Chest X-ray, AP view. Patient: 46 years old, sex M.
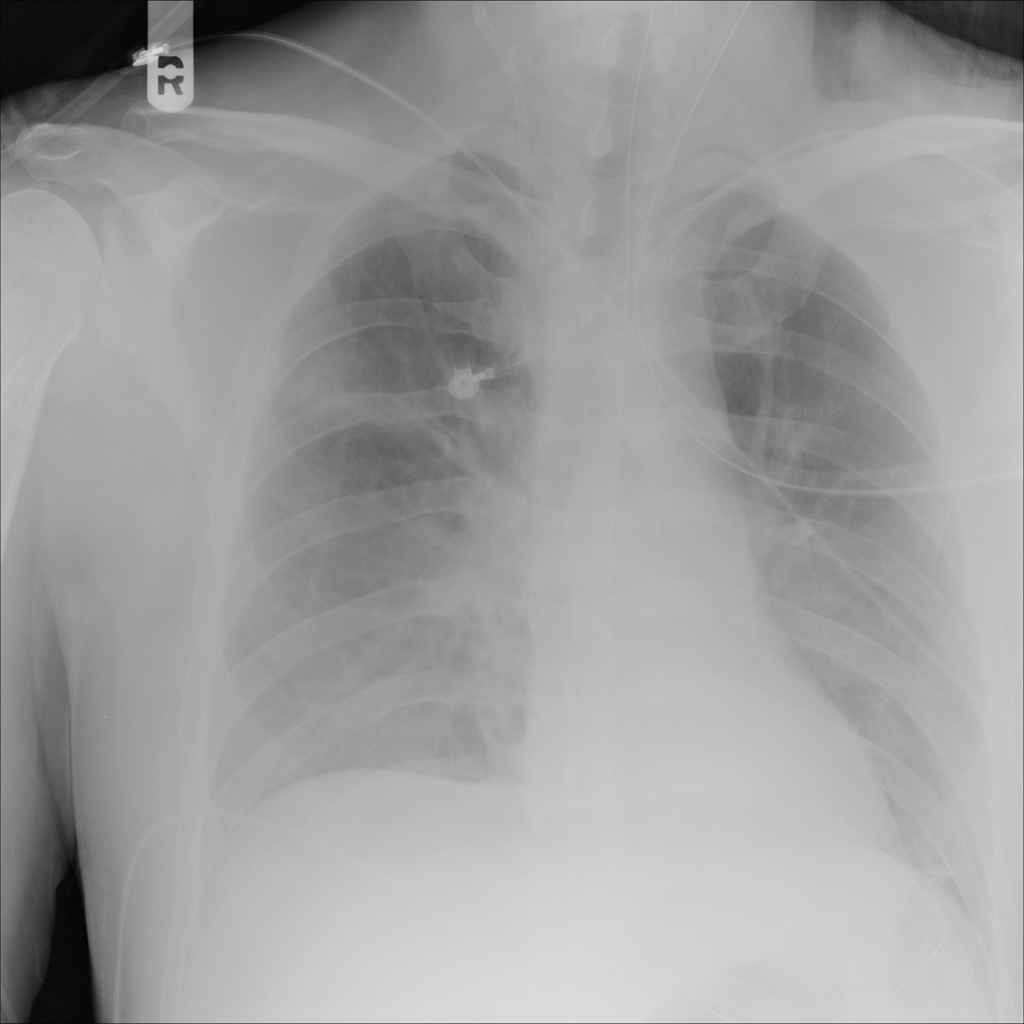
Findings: Edema, Infiltration